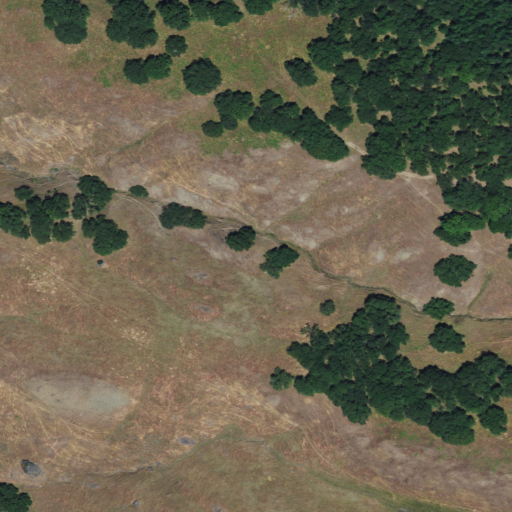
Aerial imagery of valley in California named Harts Valley containing grassland, shrub, deciduous forest, evergreen forest, and mixed forest